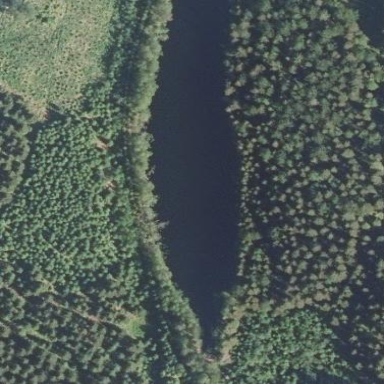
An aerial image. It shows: Pond surrounded by natural water.